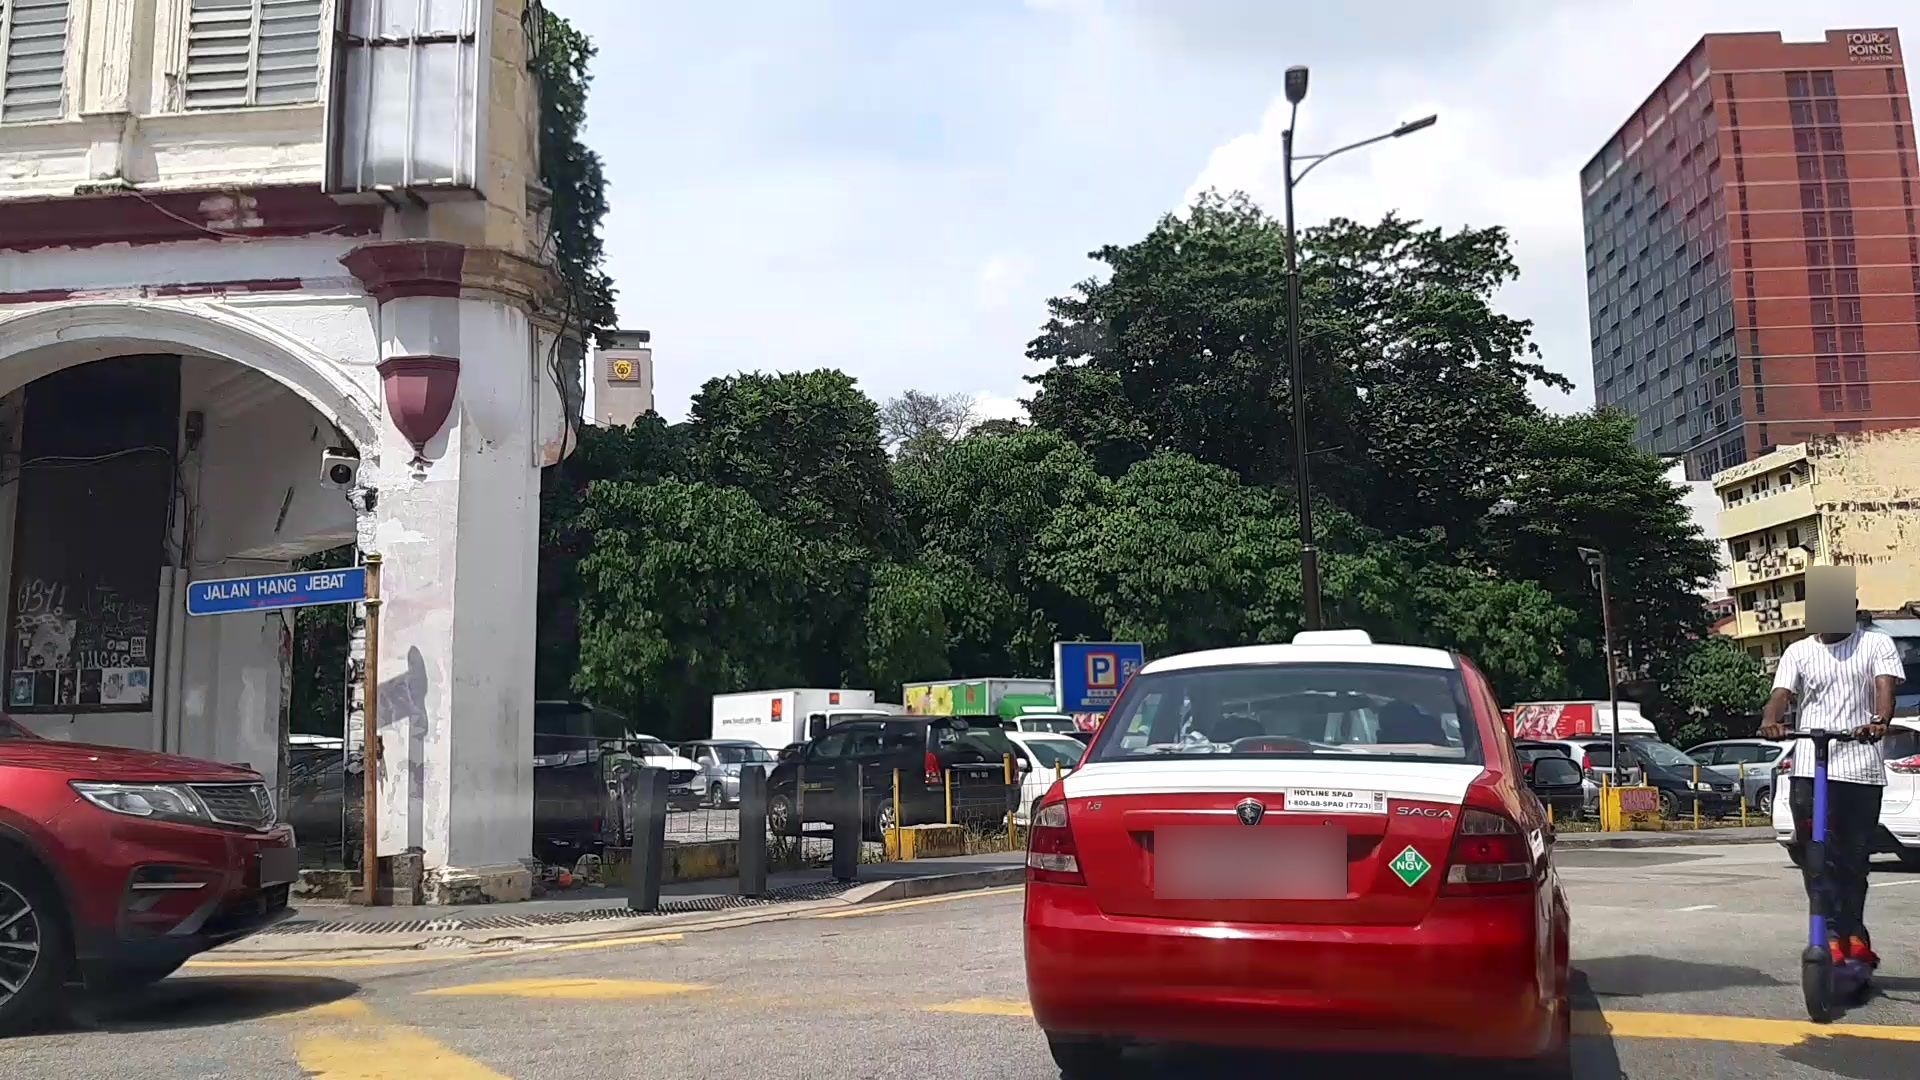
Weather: clear
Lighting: day
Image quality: good
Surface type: walking surface
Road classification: tertiary
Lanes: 2
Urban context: urban centre
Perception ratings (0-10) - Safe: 2.59, Lively: 9.67, Beautiful: 1.32, Boring: 2.47, Depressing: 3.88, Wealthy: 4.65